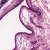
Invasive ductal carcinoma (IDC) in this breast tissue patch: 0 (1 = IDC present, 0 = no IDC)